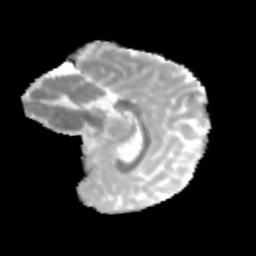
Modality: MD
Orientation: sagittal
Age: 13
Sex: female
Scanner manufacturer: siemens
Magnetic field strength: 3 T
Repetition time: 3.8 s
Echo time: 0.07 s